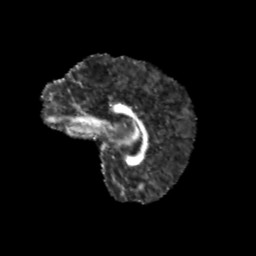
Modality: FA
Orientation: sagittal
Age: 11
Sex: female
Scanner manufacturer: siemens
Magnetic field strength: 3 T
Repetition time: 3.8 s
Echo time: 0.07 s